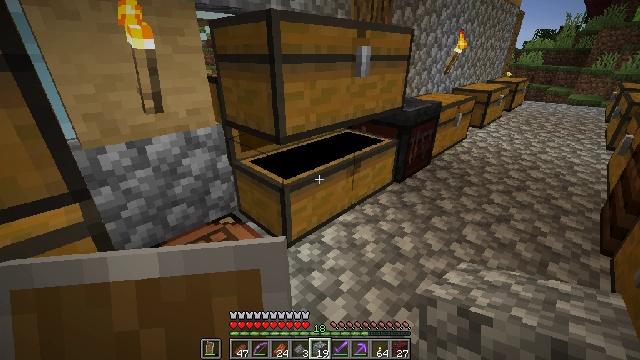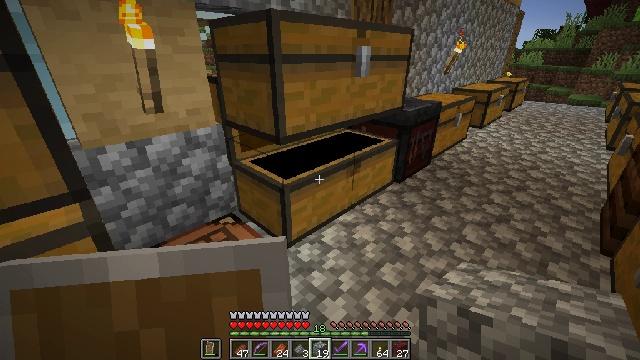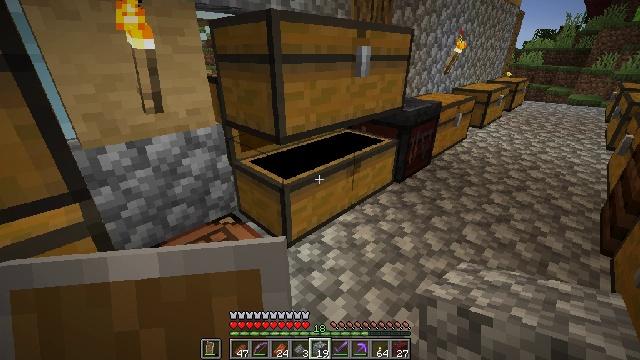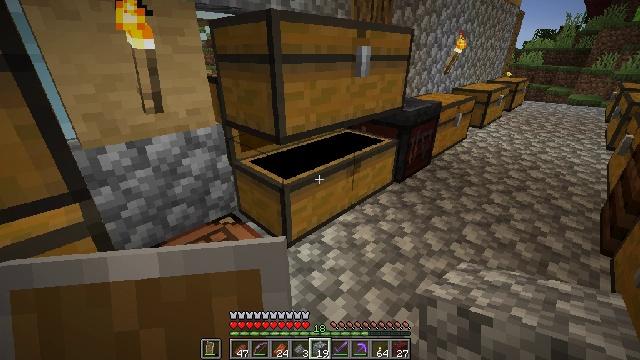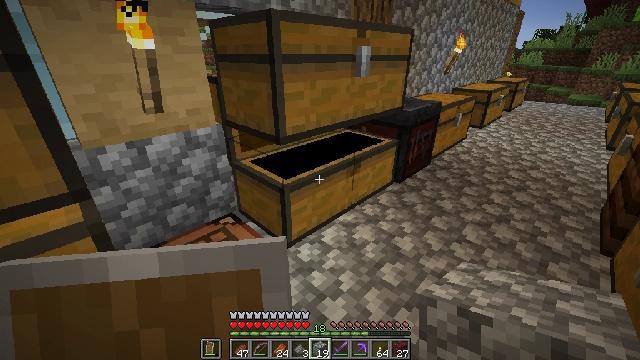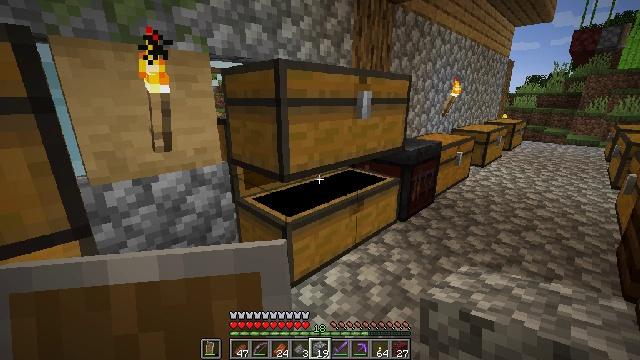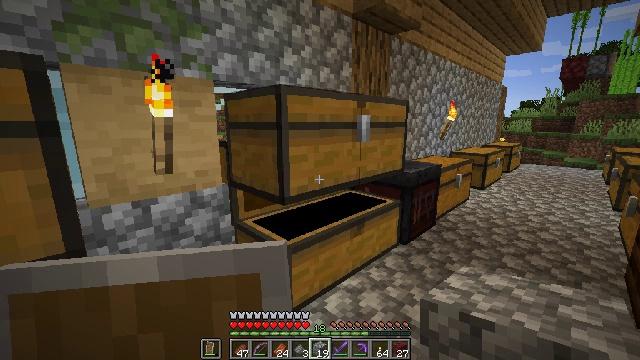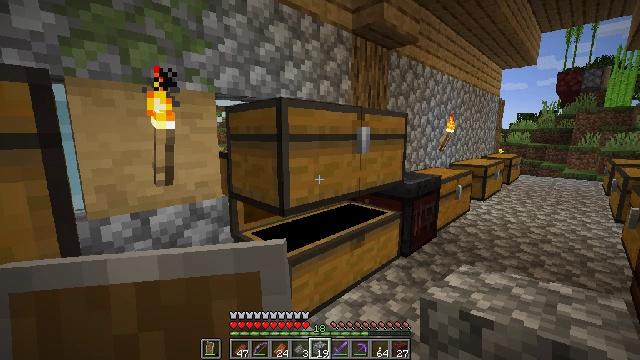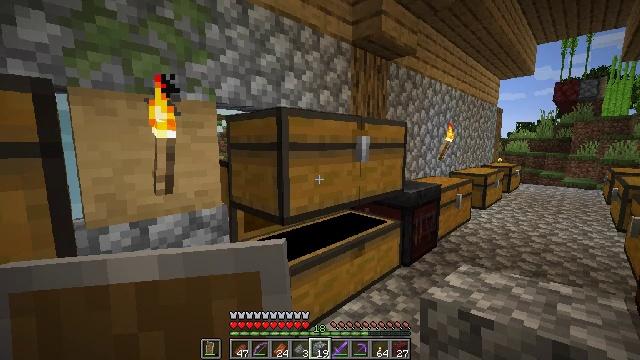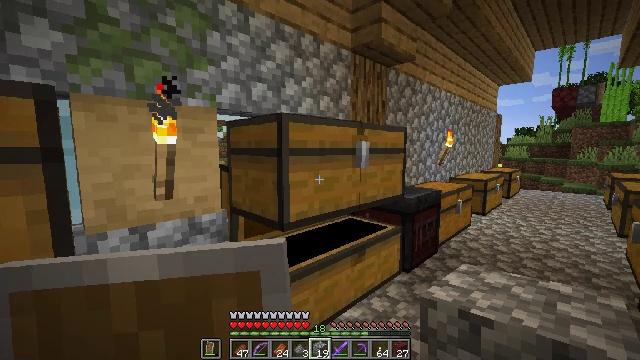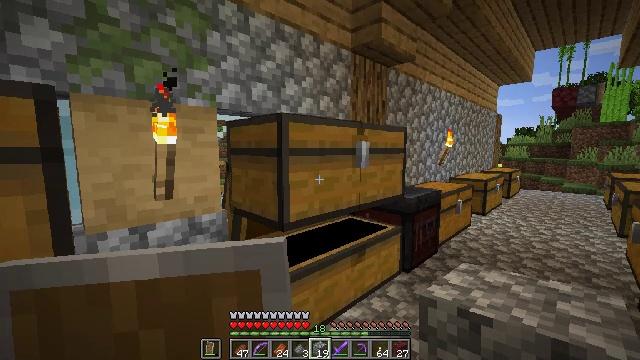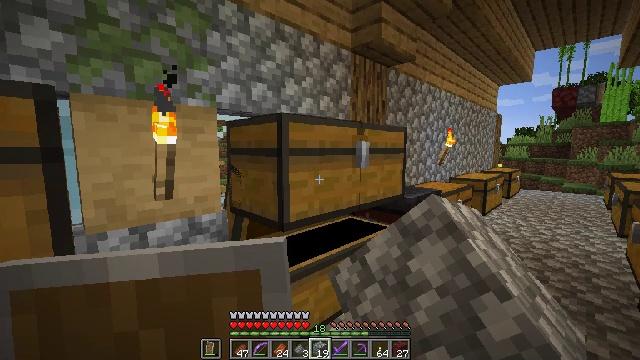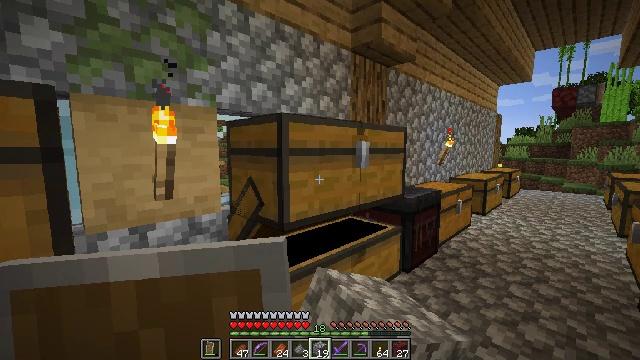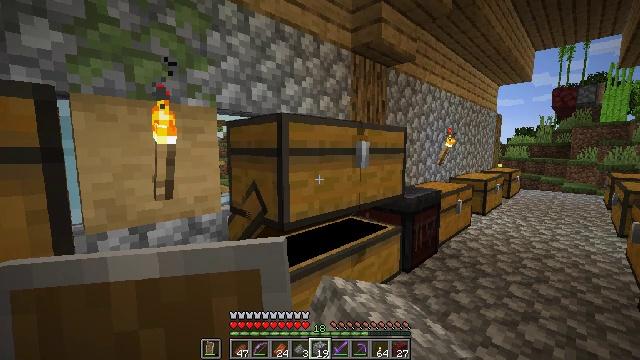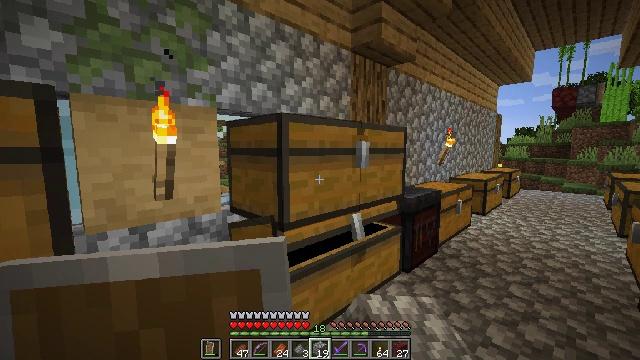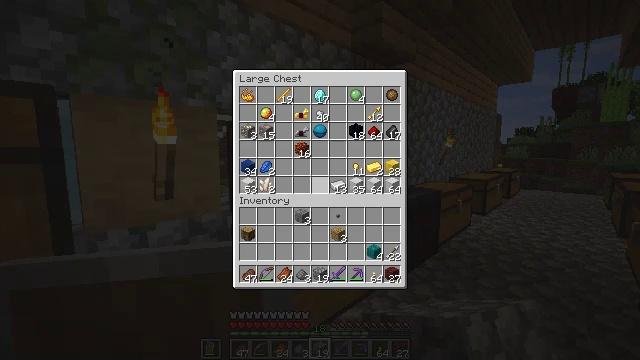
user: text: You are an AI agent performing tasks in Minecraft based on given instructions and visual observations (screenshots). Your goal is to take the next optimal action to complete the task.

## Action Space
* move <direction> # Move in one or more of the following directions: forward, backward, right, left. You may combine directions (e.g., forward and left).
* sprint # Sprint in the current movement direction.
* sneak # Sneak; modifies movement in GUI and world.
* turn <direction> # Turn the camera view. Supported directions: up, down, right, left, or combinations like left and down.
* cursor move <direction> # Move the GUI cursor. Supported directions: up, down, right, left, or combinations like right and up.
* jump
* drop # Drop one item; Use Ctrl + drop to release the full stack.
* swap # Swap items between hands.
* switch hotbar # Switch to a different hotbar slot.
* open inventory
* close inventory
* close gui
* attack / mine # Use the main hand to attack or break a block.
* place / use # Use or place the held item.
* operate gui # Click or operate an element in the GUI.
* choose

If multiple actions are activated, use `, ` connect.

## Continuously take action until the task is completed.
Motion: motion action
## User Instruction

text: Clear the ground by mining grass.
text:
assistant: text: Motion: open inventory
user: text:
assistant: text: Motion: open inventory
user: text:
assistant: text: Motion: no_op
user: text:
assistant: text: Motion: no_op
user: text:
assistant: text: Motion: turn up
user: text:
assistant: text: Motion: turn up
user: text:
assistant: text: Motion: turn up
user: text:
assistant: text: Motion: turn up
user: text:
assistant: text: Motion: turn up
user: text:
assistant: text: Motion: use / place
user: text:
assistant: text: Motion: use / place
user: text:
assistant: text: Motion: no_op
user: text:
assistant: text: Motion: no_op
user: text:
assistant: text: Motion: no_op
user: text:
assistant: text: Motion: no_op
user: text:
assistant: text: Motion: no_op
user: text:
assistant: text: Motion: no_op
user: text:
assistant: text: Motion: no_op
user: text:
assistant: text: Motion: no_op
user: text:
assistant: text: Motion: no_op
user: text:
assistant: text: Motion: no_op
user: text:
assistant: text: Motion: no_op
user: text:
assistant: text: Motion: no_op
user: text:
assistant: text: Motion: no_op
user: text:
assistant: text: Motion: no_op
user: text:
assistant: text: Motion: no_op
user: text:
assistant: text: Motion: no_op
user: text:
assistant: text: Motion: no_op
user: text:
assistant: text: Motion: no_op
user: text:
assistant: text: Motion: no_op